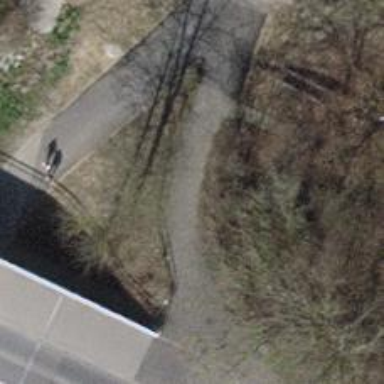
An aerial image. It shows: Compacted footway.